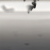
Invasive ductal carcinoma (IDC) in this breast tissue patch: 0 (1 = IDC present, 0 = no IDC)